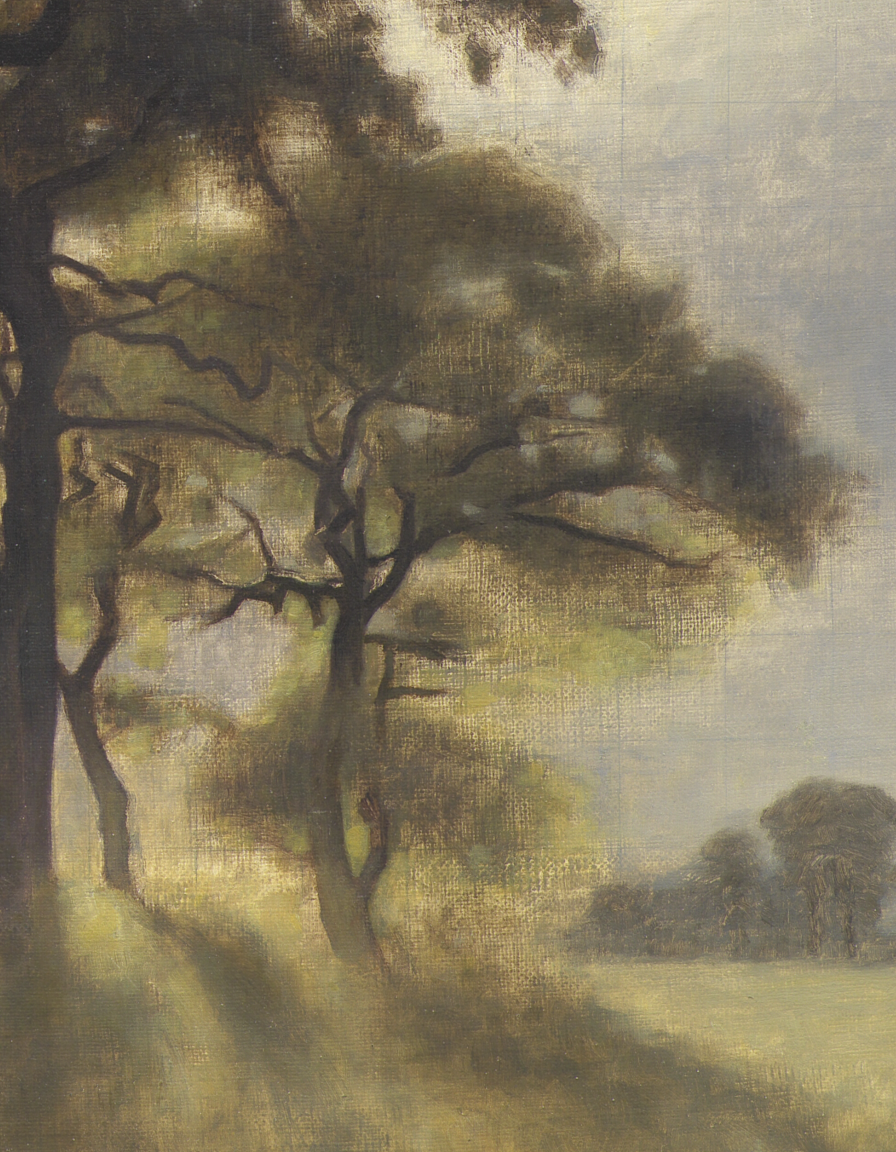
landscape painting, wide, overcast daylight, large spreading trees with dark gnarled branches light filtering through canopy casting long raking shadows across grassy ground pale hazy sky above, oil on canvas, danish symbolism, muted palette